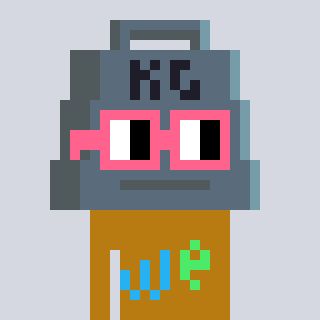
a pixel art character with square pink glasses, a weight-shaped head and a gold-colored body on a cool background